Question: I have an input table of the login and logout hours of users in a table, I am required to split the output into hourly intervals.
Thanks in advance for any assistance
here's the snippet to create the table:
'''
CREATE TABLE table_name (
userid varchar(255),
date_capture DATE,
login_hour int,
logout_hour int
);
'''
here's the test data:
'''
INSERT INTO table_name(userid,date_capture,login_hour,logout_hour)
VALUES ('Test1', '02-JUN-2020',6,9);
INSERT INTO table_name (userid,date_capture,login_hour,logout_hour)
VALUES ('Test2', '02-JUN-2020',3,4);
'''
Here is the expected output:

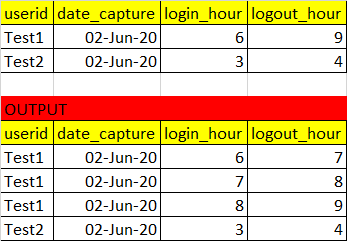
Answer: You can use a cte to recursively add an hour until the target is reached:
'''
with cte(userid,date_capture,login_hour,logout_hour,target) as (
select userid,
date_capture,
login_hour,
login_hour + 1,
logout_hour
from table_name
union all
select userid,
date_capture,
logout_hour,
logout_hour + 1,
target
from cte
where logout_hour + 1 <= target
)
select userid,
date_capture,
login_hour,
logout_hour
from cte
order by userid,
date_capture,
login_hour;
'''